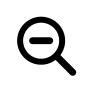
Cursor type: zoom_out
OS/theme: macos
Variant: default